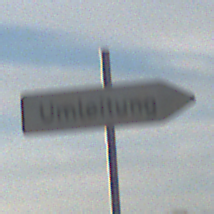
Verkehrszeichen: UmleitungswegweiserRechtsweisend
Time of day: SunriseSunset
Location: Outdoor (Nature)
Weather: PartlyCloudy
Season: NotSpecified
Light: Natural